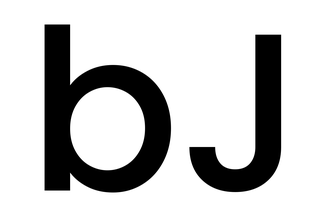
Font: Poppins-Medium